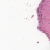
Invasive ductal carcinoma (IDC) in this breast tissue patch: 0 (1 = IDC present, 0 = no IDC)